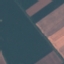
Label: AnnualCrop